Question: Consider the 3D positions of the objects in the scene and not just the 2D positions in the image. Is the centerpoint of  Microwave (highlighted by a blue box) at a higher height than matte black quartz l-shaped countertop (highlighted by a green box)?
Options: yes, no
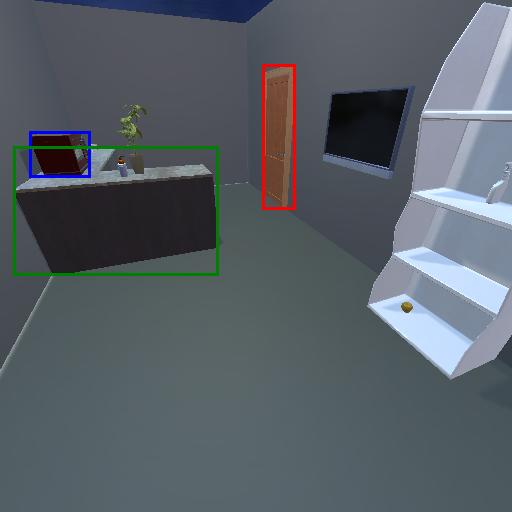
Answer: yes